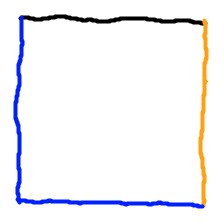
Shape: square